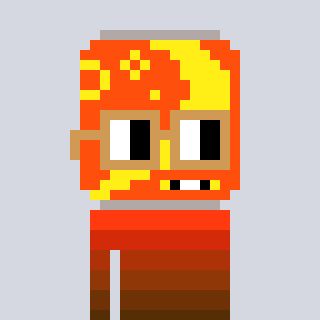
a pixel art character with square brown glasses, a pop-shaped head and a rust-colored body on a cool background